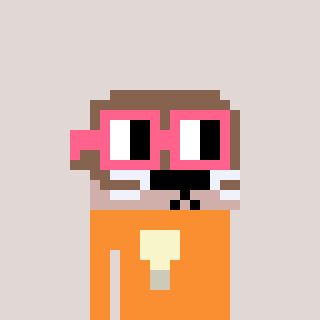
a pixel art character with square pink glasses, a otter-shaped head and a orange-colored body on a warm background